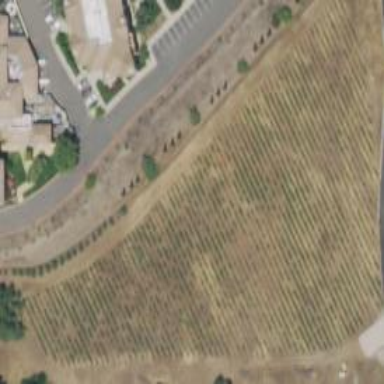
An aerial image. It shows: Vineyard with wine grapes as the crop.